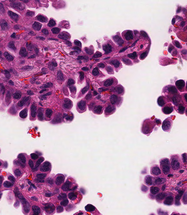
Tumor epithelial tissue: yes
Tumor-associated stroma tissue: no
Normal tissue: no